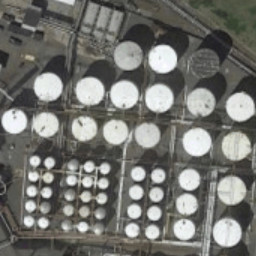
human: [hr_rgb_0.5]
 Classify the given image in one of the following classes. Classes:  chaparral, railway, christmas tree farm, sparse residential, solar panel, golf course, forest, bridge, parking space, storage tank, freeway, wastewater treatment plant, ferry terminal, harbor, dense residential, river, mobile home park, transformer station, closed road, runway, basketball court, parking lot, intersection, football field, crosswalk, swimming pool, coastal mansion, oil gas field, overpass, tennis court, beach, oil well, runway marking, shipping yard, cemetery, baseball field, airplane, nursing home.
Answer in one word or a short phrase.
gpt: storage tank